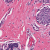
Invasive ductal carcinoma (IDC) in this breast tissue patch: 0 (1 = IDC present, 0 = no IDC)